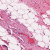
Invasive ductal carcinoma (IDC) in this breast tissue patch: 0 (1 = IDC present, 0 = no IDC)